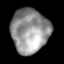
Tissue: lung
Cell type: T cells
Senescence score: 0.2395
Nuclear area (px): 1628
Mean DAPI intensity: 148.13